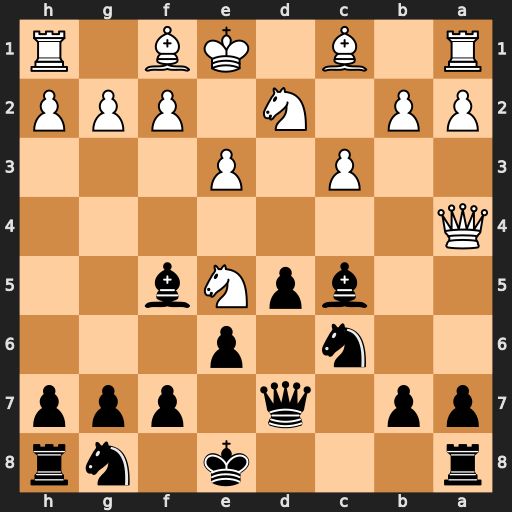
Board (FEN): r3k1nr/pp1q1ppp/2n1p3/2bpNb2/Q7/2P1P3/PP1N1PPP/R1B1KB1R
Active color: b
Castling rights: KQkq
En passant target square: -
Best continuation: Nxe5 Bb5 Nc6